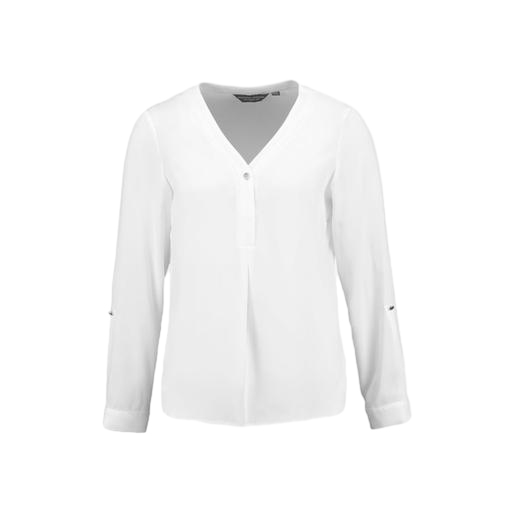
white long-sleeved blouse, white long-sleeve tunic blouse, white long aleeved shirt, white background